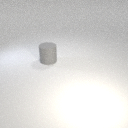
large gray rubber cylinder